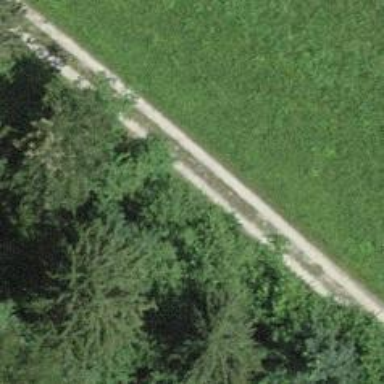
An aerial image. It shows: Track with grade 3 tracktype.